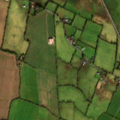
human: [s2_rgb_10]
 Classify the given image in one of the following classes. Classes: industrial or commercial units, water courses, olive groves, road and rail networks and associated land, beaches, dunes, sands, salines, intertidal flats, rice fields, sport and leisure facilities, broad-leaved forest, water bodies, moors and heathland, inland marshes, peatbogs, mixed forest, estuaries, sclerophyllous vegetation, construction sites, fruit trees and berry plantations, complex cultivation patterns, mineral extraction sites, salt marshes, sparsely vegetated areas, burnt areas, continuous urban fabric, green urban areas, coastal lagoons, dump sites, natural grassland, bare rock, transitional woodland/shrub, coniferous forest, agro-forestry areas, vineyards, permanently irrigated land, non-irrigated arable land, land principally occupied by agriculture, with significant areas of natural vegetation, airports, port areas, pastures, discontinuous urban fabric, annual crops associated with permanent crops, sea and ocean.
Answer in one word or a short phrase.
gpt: non-irrigated arable land, pastures